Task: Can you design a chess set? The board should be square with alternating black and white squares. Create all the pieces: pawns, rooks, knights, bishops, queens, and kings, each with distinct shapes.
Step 5454:
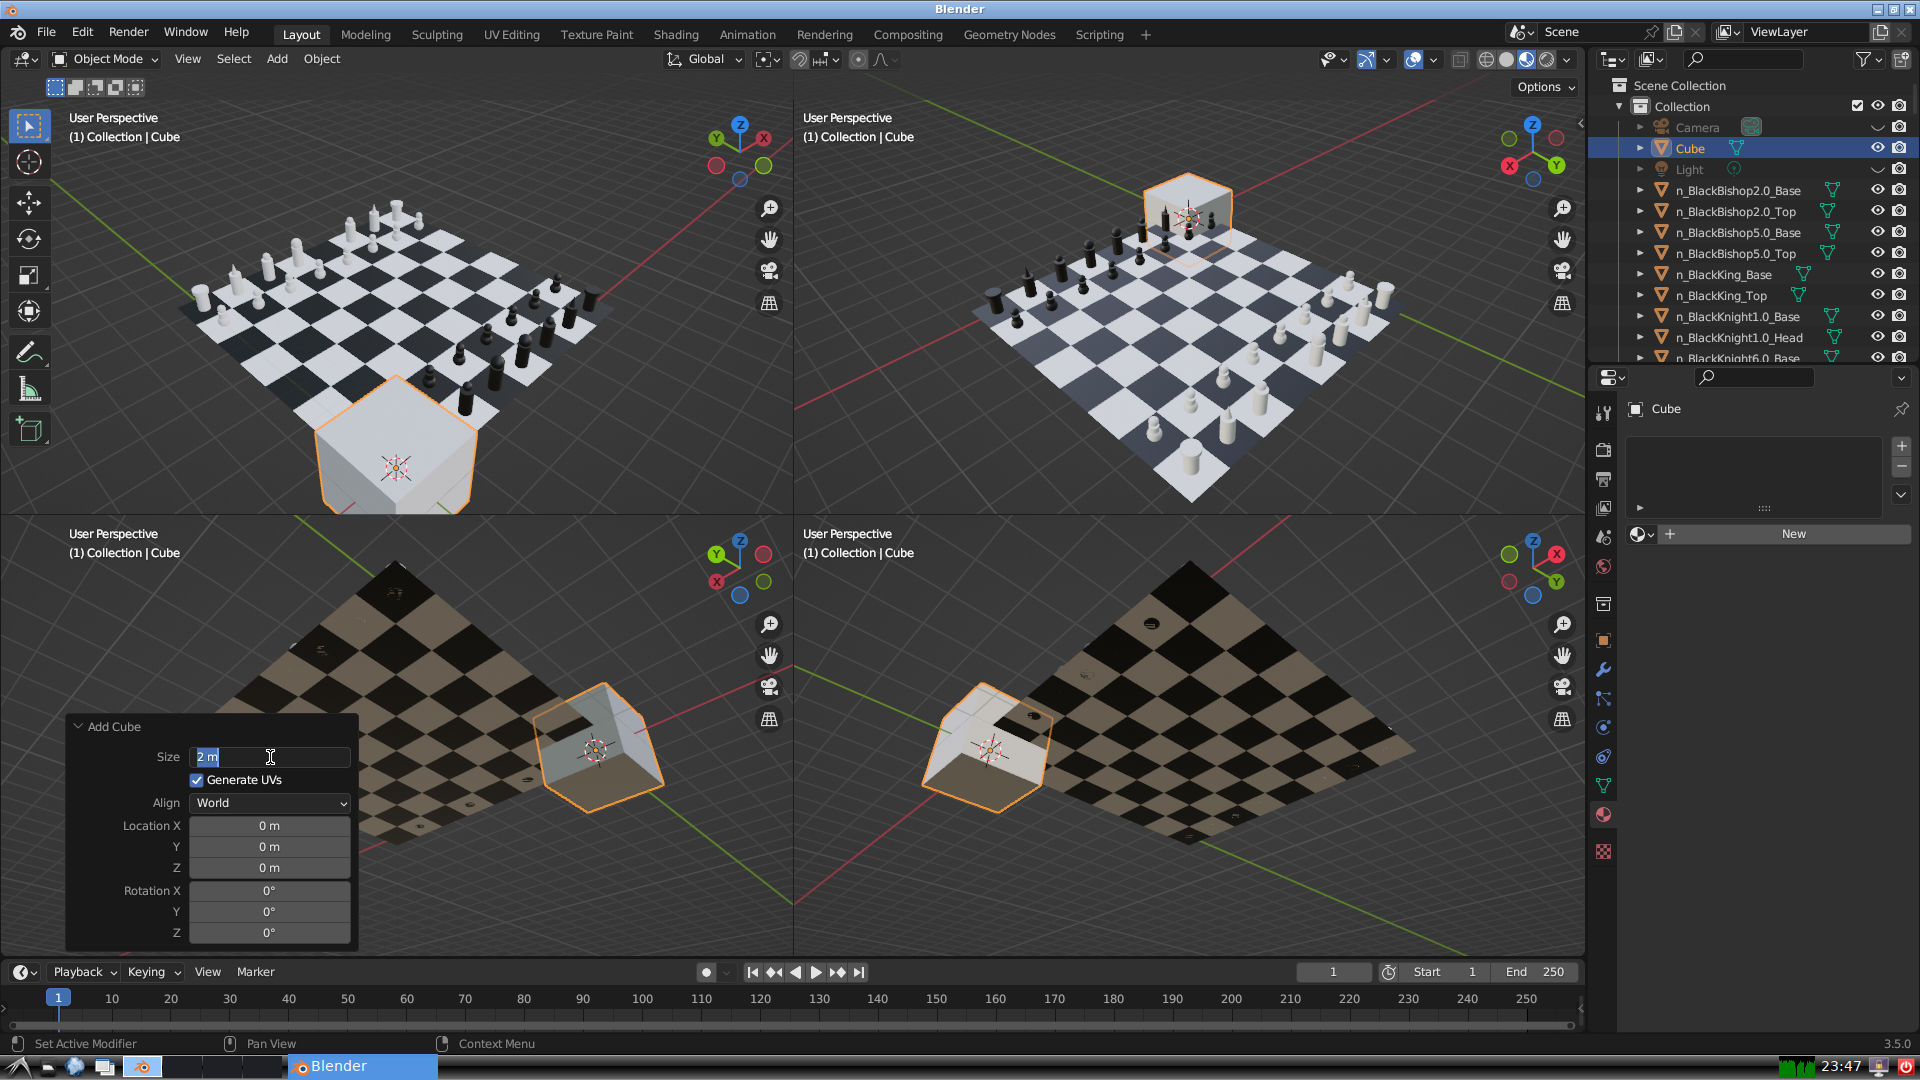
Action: input_text: 0.1